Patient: sex F, age 36
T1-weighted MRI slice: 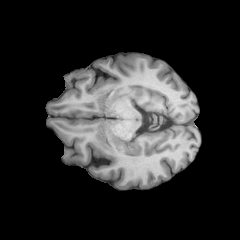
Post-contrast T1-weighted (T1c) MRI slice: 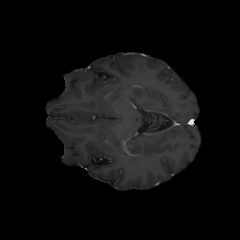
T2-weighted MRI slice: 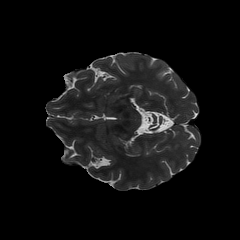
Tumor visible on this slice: no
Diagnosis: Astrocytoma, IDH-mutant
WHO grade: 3